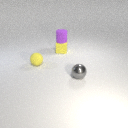
small gray metal sphere to the right of small yellow rubber cube